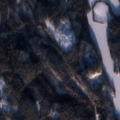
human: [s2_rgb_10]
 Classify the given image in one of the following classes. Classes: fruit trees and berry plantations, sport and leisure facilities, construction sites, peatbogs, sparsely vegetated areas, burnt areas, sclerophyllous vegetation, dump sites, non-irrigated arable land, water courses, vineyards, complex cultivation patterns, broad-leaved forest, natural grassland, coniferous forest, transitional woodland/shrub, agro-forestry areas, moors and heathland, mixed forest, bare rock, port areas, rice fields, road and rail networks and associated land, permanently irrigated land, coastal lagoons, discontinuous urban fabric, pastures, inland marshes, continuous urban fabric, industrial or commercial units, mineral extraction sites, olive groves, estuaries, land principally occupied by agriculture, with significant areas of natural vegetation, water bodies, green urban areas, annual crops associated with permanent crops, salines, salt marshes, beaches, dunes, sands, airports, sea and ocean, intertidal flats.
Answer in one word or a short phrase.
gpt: coniferous forest, mixed forest, water bodies